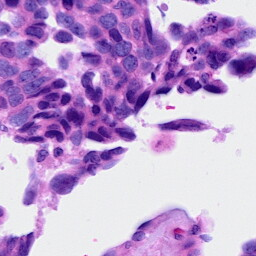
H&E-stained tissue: Ovarian